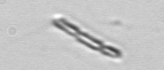
Label: Chaetoceros